Question: Well, we all know about headless servers. Actually, probably the vast majority of servers out there headless.
As usual (it seems), my situation asked for quite something else. Basically, the proposed architecture looks more or less like:

The app server (node.js) is situated on a physical machine physically connected to two screens.
Between this machine and the 'net there are all sorts of regular networking layers. Please keep in mind that one of the main reasons for this setup is physical portability: ie, the client gets the necessary hardware as the product. The server itself relies on CDN for static files etc.
Each monitor/screen needs to show something different, .
For now this server will probably run on Windows, but given a concept (which is what my question is after), I can change the code to run on the target platform. Well, depending on my code, this could even be done automatically.
So, my actual question. Node is quite flexible in that it can be run by anything - even custom made software (C++, Delphi, even GM). Just 'shell_exec('node server.js')' and we're off.
But the screens themselves need to be quite dynamic. So node needs to influence both screens in some way. A few options I'm considering:
- -
Just in case you're asking; the physical connection opposed to a network one (eg; web-based GUI frontend) is .
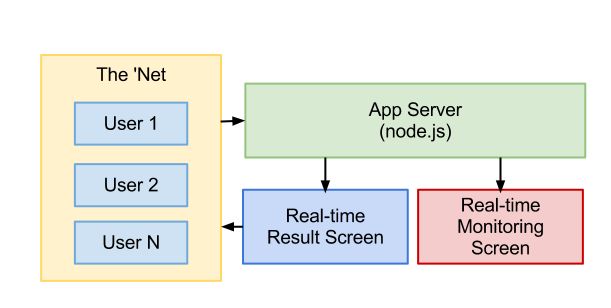
Answer: I'd just wire up the result/monitoring screens as regular HTML pages. In your Node app, create a second HTTP server (on a non-standard port, firewalled from the public) that serves up the monitoring page.
Use socket.io to to send the realtime data to the monitoring page, which can make everything look pretty. Fire it up in a full-screen instance of Chrome.
This approach completely frees you from any kind of platform dependency, and decouples the monitoring app from the server app. It leaves you the latitude to run the monitoring app on a separate box if necessary.